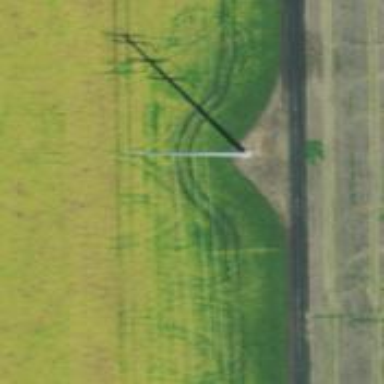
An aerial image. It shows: Power tower.